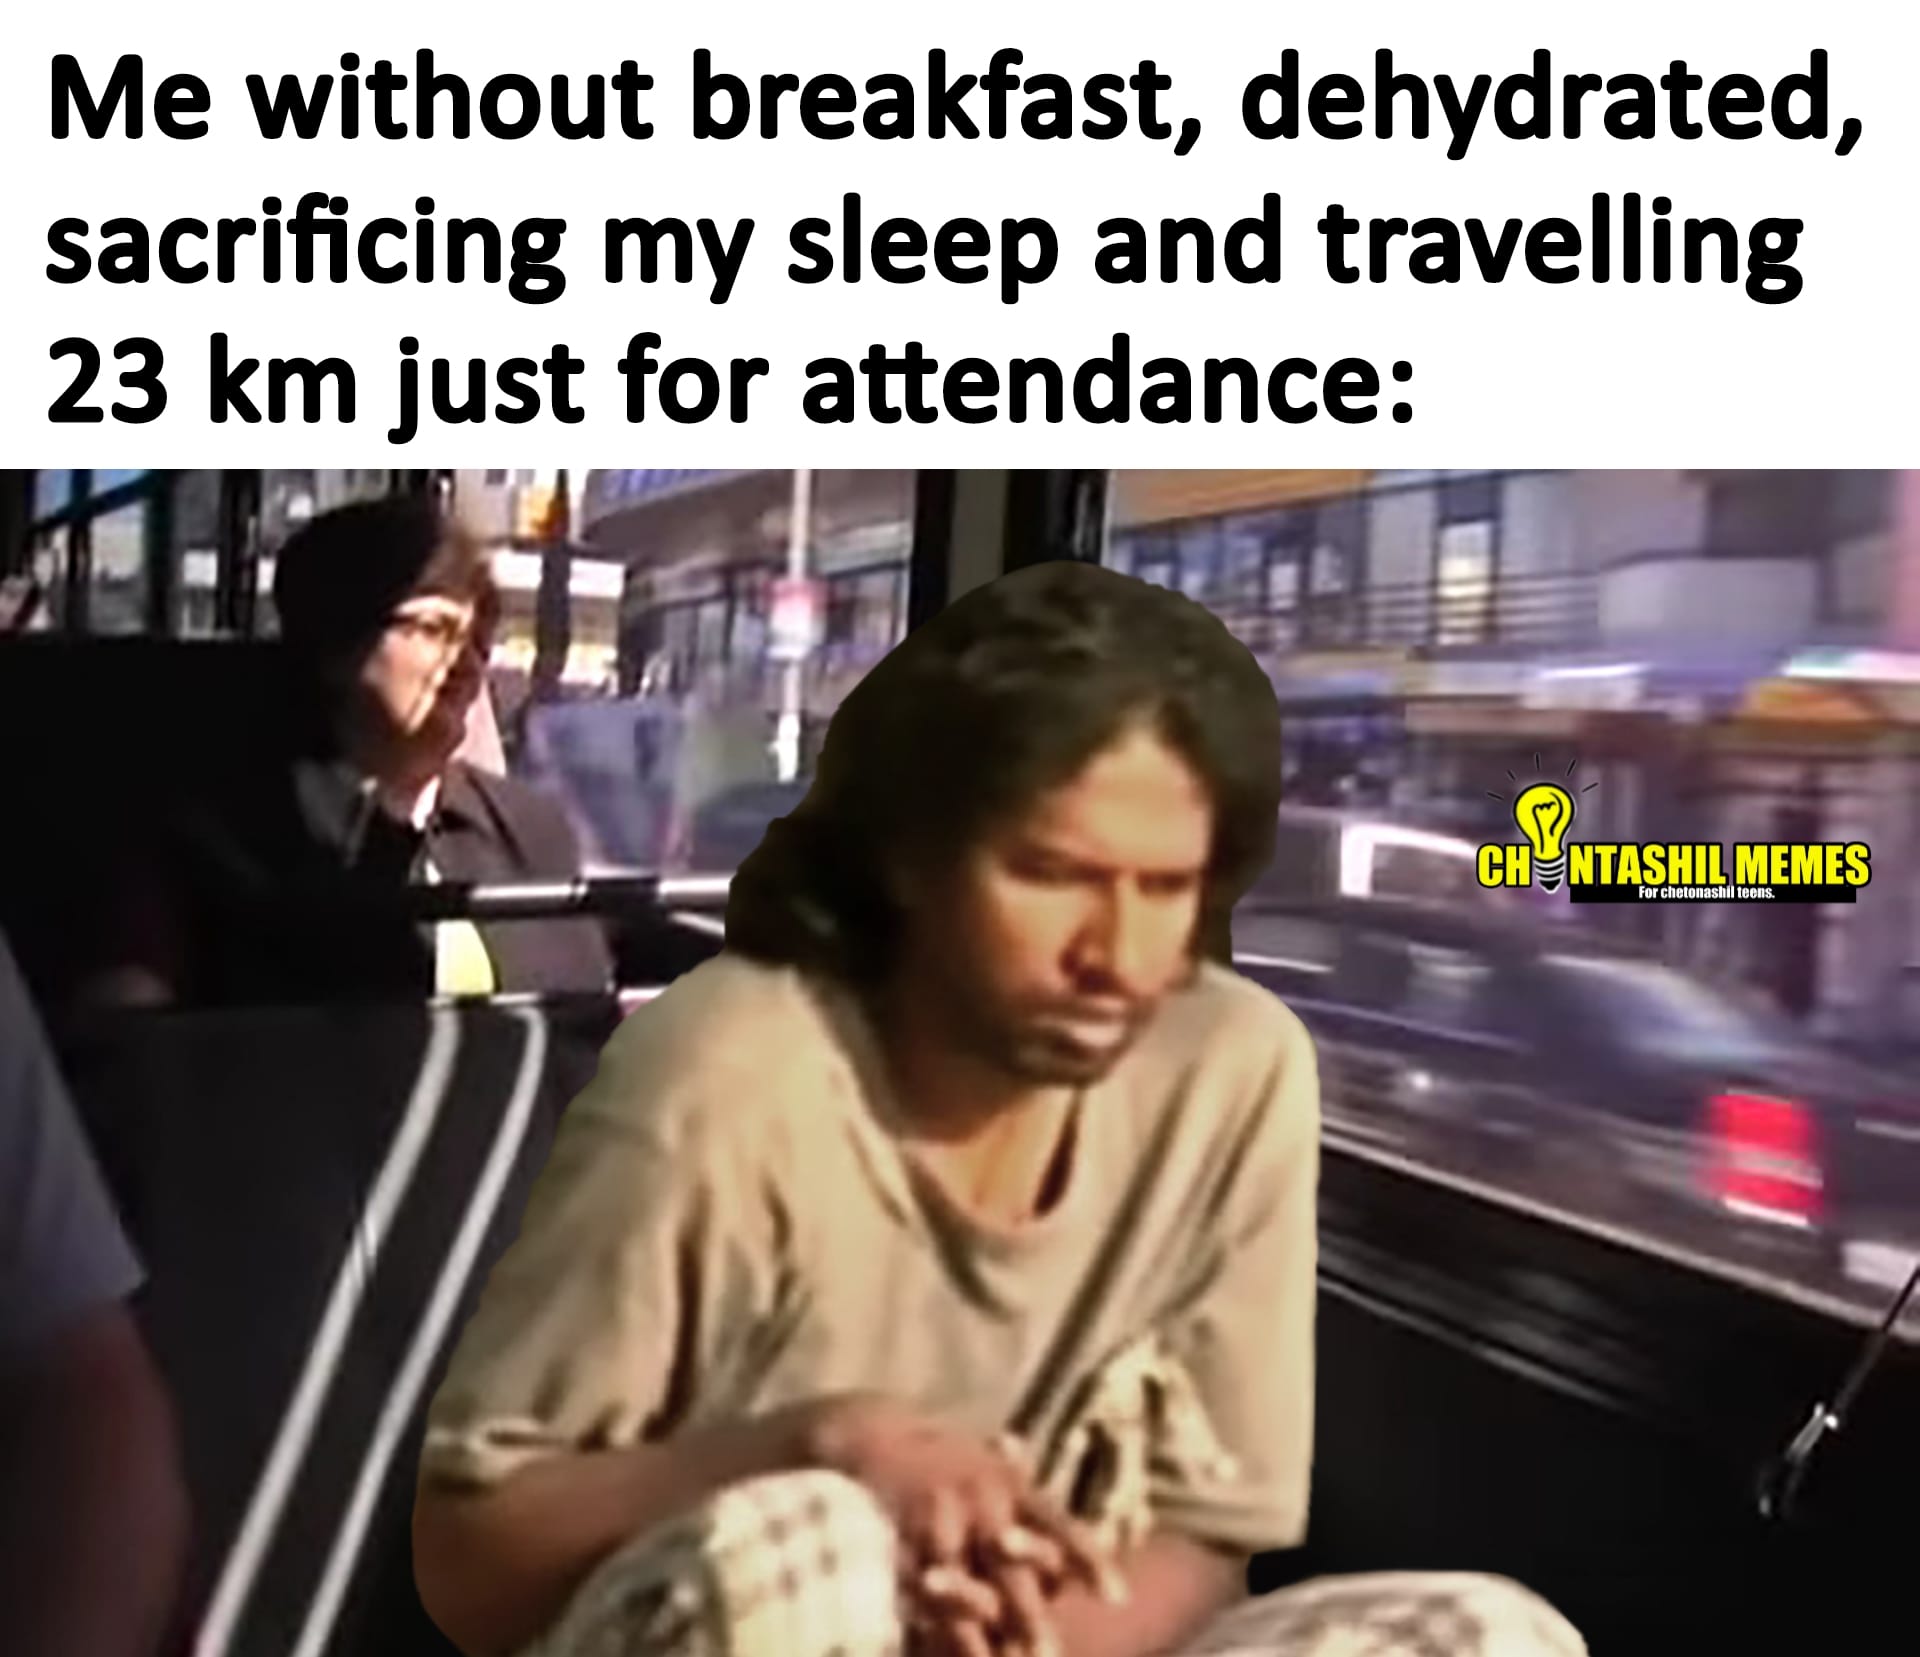
Caption: Me without breakfast , dehydrated, sacrificing my sleep and travelling 23 km just for attendance:
Label: non-hate